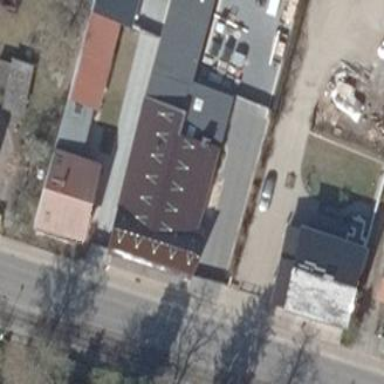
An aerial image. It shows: Building.